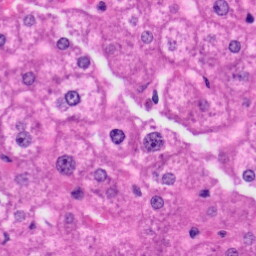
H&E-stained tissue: Liver